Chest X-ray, AP view. Patient: 32 years old, sex M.
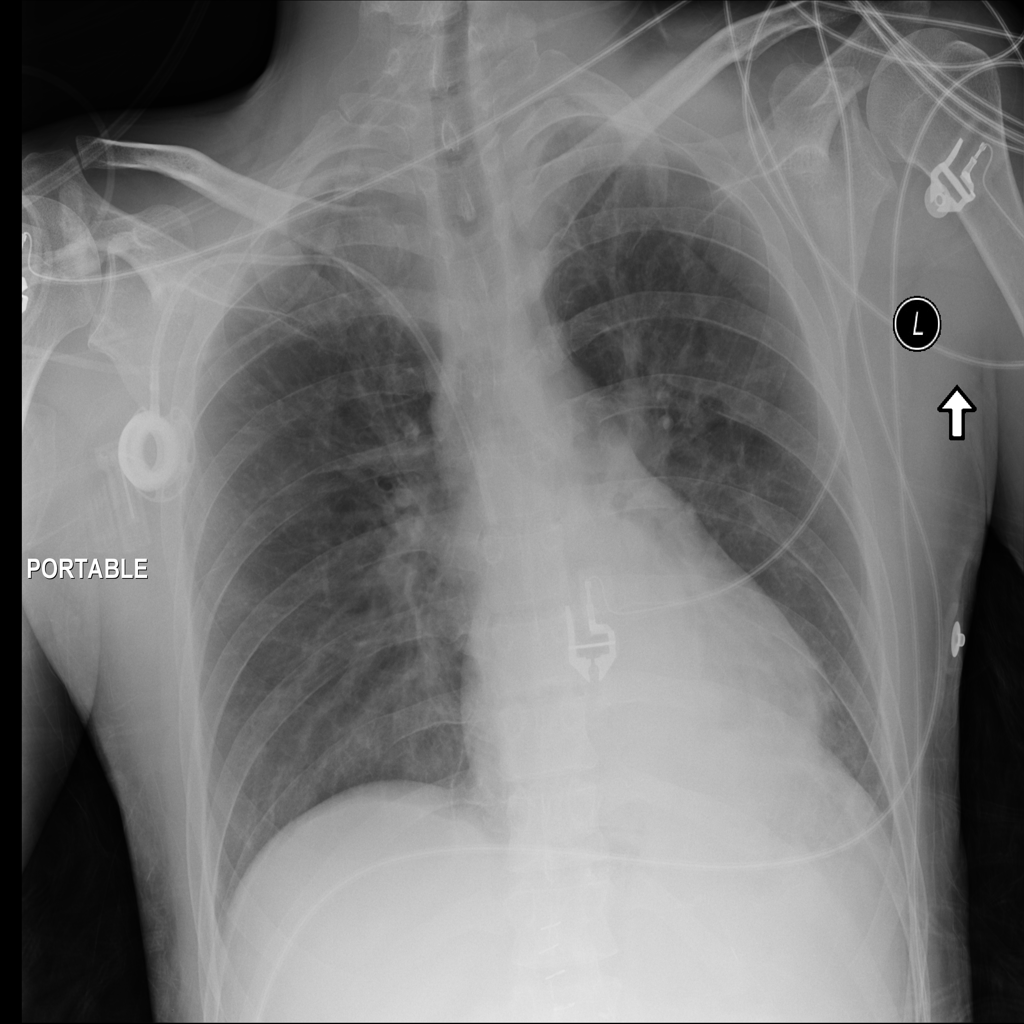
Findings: Atelectasis, Infiltration